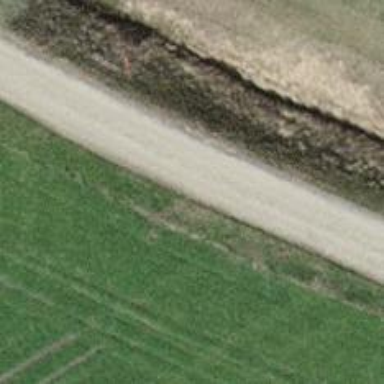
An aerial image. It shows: Track with compacted grade2 surface.